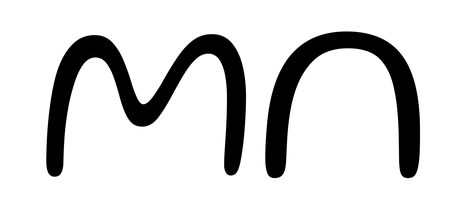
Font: Gluten_ExtraLight